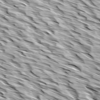
Label: not_dusty